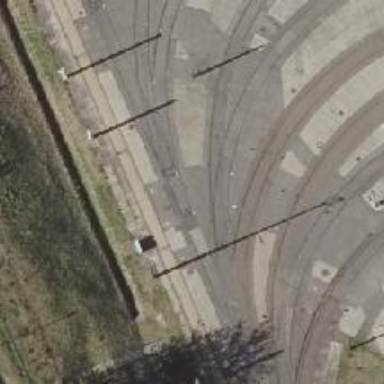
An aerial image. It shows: Railway switch.